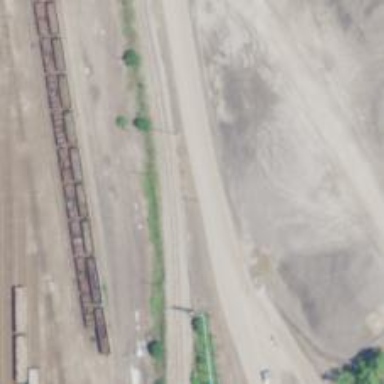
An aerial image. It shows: Abandoned railway.